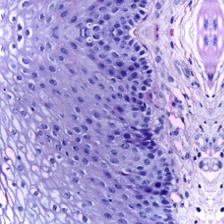
Diagnosis: Normal